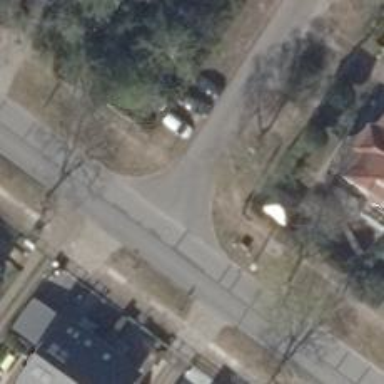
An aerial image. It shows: Road with "give way" sign.